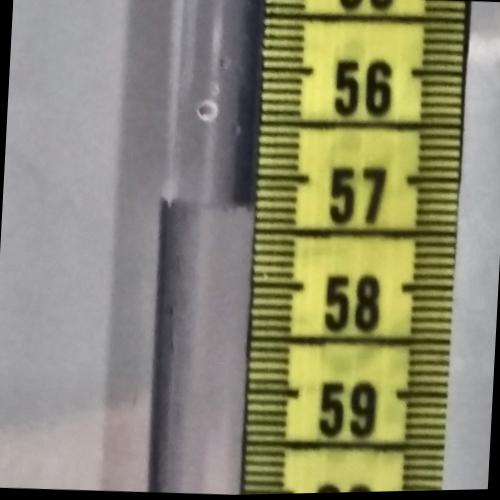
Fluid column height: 57.3 cm